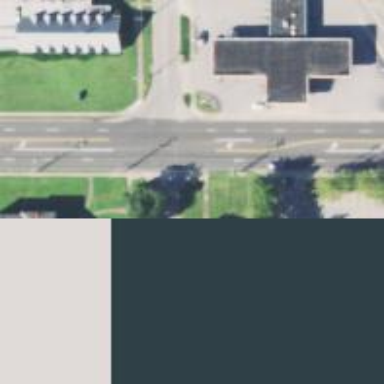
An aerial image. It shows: Unmarked crossing on the road.